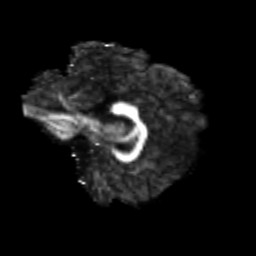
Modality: FA
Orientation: sagittal
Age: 25
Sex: female
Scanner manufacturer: siemens
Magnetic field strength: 3 T
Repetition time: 3.5 s
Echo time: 0.125 s